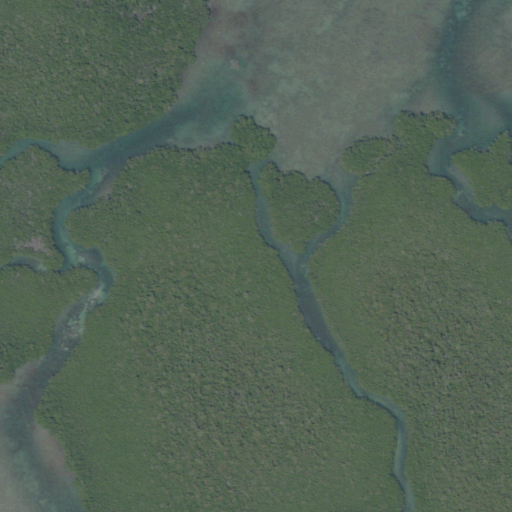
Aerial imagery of island in Florida named Cayo Agua containing herbaceous wetlands, open water, and woody wetlands